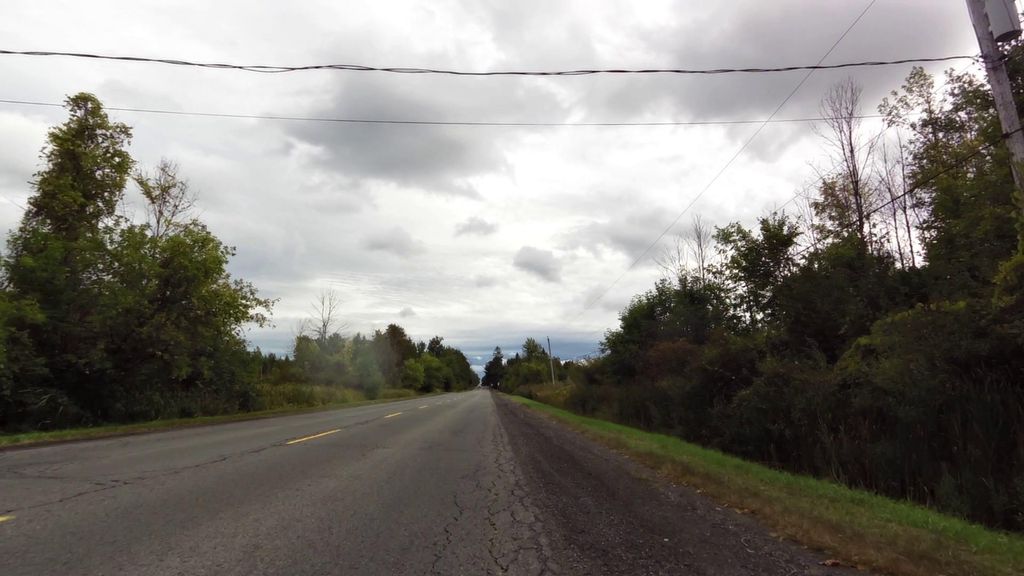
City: ottawa-gatineau